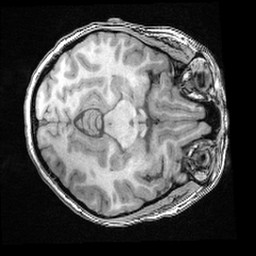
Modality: T1w
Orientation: axial
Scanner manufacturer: ge
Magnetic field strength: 3 T
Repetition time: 0.008572 s
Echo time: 0.003384 s